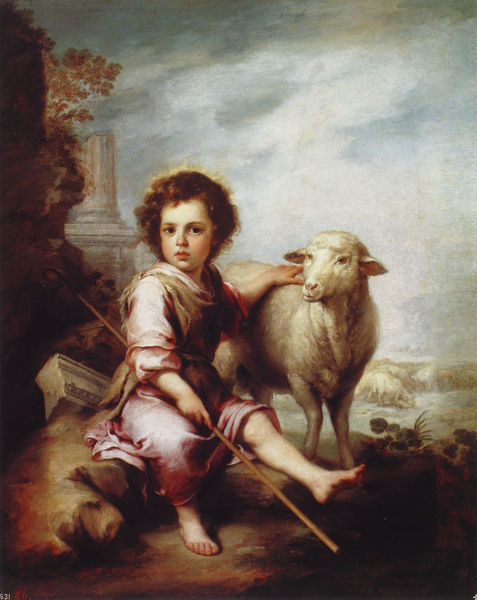
Titel: Der Gute Hirte
Künstler: Bartolomé Esteban Murillo
Institution: Madrid, Museo del Prado
Schlagwörter: baum, blau, fuß, gemälde, himmel, weiß, wolken, säule, rot, rock, gesicht, stein, gebüsch, gewand, kind, locken, stock, beine, füße, herde, sitzt, junge, lamm, schaf, draußen, barfuß, schafe, hirte, hind, mnatur